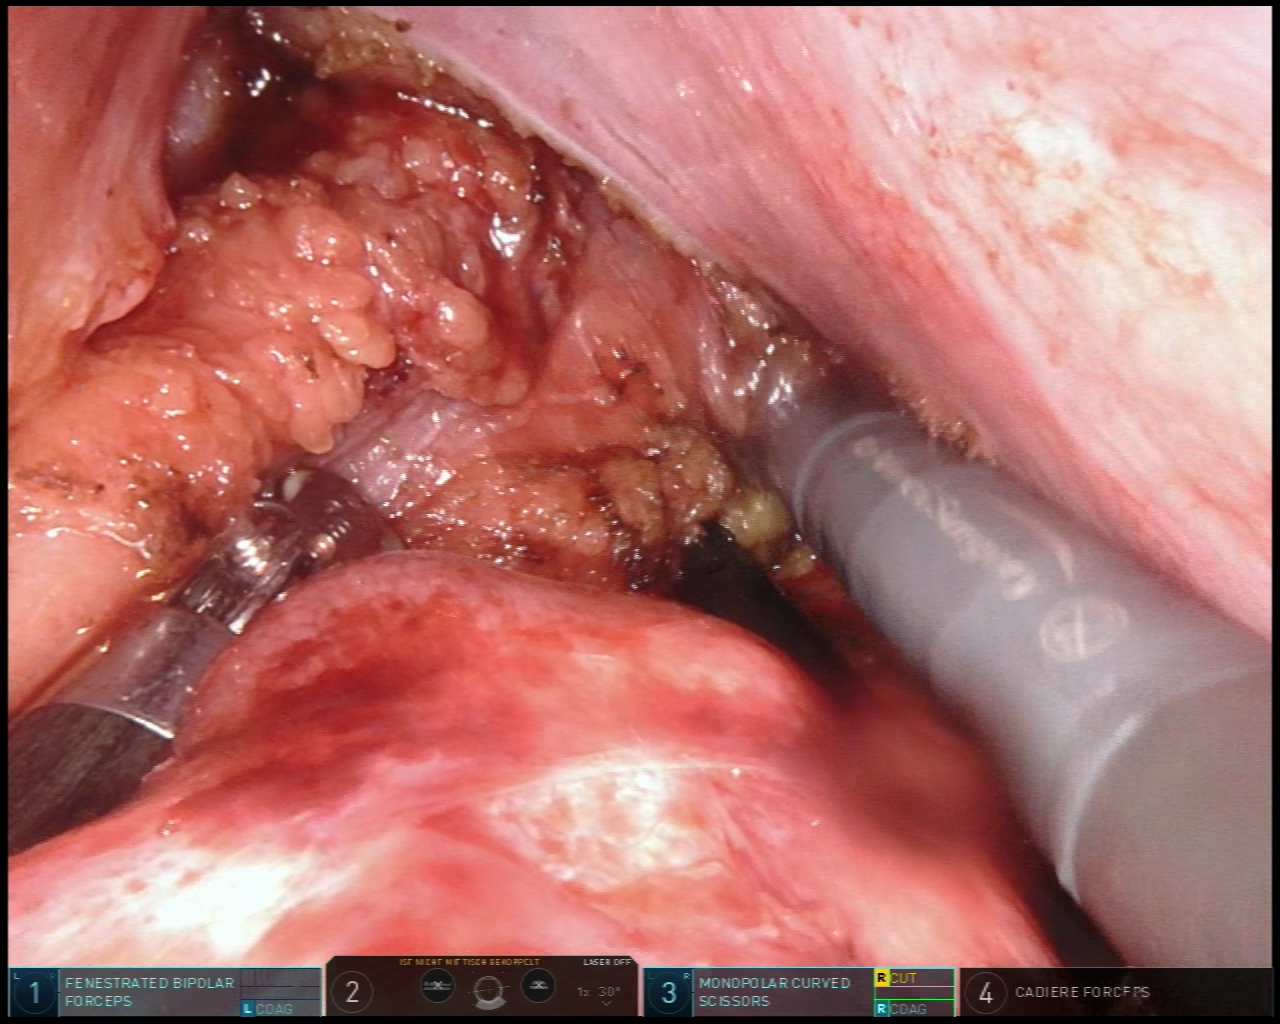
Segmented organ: vesicular_glands
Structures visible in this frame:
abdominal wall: no
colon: no
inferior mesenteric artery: no
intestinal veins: no
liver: no
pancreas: no
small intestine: no
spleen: no
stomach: no
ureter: no
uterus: no
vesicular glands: yes